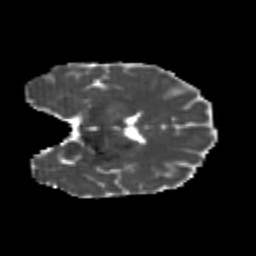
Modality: MD
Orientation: coronal
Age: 22
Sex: female
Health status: healthy
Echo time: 0.074 s